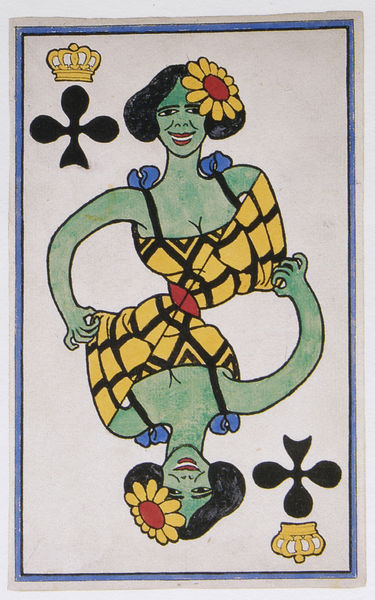
Titel: Entwurf für ein zwölfteiliges Kartenspiel
Künstler: Félix Vallotton
Standort: Lausanne
Institution: Galerie du Chêne
Schlagwörter: blau, hand, haut, kopf, weiß, aquarell, frauen, gelb, grün, ausschnitt, blume, blumen, brust, bunt, busen, finger, frau, haar, kariert, kleid, mund, nase, orange, schwarz, skizze, zeichnung, blüte, dame, rot, muster, schleife, arm, augen, haarschmuck, mensch, rahmen, salome, hände, spiegelung, gold, haare, stoff, blatt, schleifen, dekoltee, krone, lippen, prinzessin, scheitel, umrandung, lächeln, brüste, farbig, vallotton, zwei, spiegelbild, farben, grafik, rand, könig, karikatur, kartenspiel, spielen, symmetrie, büste, lachen, spiel, schwarze haare, südsee, wasserfarben, kreuz, geld, druck, greifen, seitenverkehrt, entwurf, karte, dekolltee, achse, königin, gespiegelt, deck, träger, design, doppelt, kart, kleeblatt, pik, pik dame, spielkarte, altenburgerspielkarten, freuz, grefen, grüne lady, joker, kartenset, kongruent, kreuz dame, kreuzkönigin, ppik, rote lippen, skat, sonnenblume, sonnenblumenlady, spiegelachse, spiegelbildlich, spielkarten, steigerung, tarok, trumpf, zwicken, queen, anfassen, top, kleis, negerin, blume im haar, grüne haut, läckeln, rote mund, kartenspeil, lspielkarte, punktspiegelung